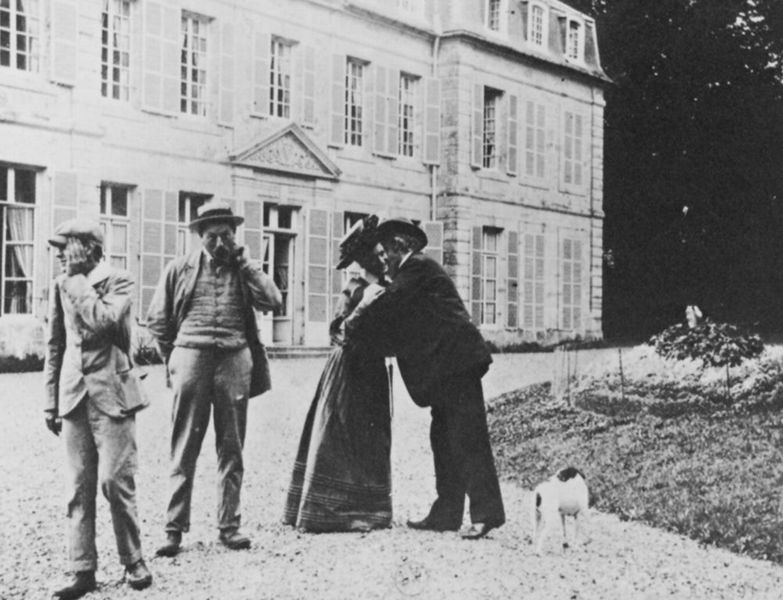
Titel: Degas, Monsieur und Madame Jacques Fourcy im Park des Schlosses Ménil-Hubert
Künstler: Antoine Degas
Standort: Paris
Institution: Archive der Nationalen Bibliothek
Schlagwörter: baum, hand, mann, weiß, bäume, frauen, menschen, blume, blumen, fenster, frau, grau, hut, hüte, kleid, licht, männer, ohr, schwarz, strasse, tür, anlage, dach, gebäude, gras, haus, hund, park, parkanlage, rasen, schirm, schloss, tier, weg, wiese, mode, rock, anzug, anzüge, bart, hemd, hose, jacke, kappe, mütze, wand, kragen, stein, bild, sonne, boden, mantel, reich, adel, paar, pflanze, pflanzen, wald, fensterläden, garten, hündchen, bein, kuss, liebe, umarmung, fassade, man, schuhe, tag, hof, türe, platz, kies, könig, junge, fliege, jackett, weste, freude, foto, fotografie, photographie, eingang, palast, abschied, kiesel, schwarz weiss, bürger, schuh, fürst, freud, photo, villa, anwesen, beet, beete, ied, grad, begrüssung, ausgang, herrenhaus, hochzeit, fotographie, fesnter, gartenanlage, vila, palat, fotografei, heim, umramung, küssend, verabschiedung, schahm, frontspitz, ß, ut, 20. jahrhundert, d, bsim, gruas, m,antel, hoise